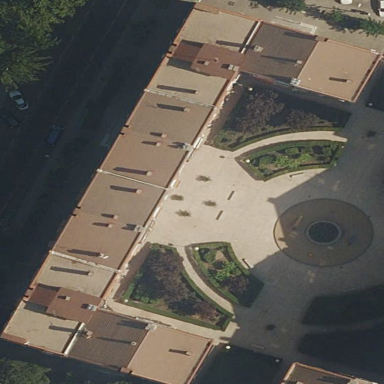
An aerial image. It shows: Residential building.